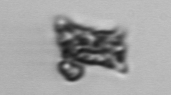
Label: Eucampia